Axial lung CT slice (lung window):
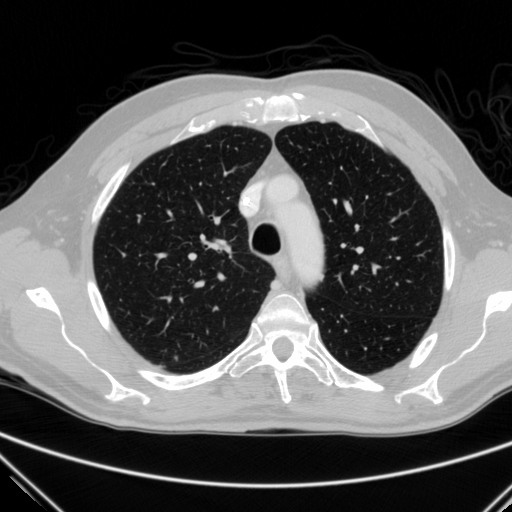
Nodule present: no